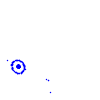
Particle: electron